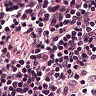
Metastatic tissue present: no